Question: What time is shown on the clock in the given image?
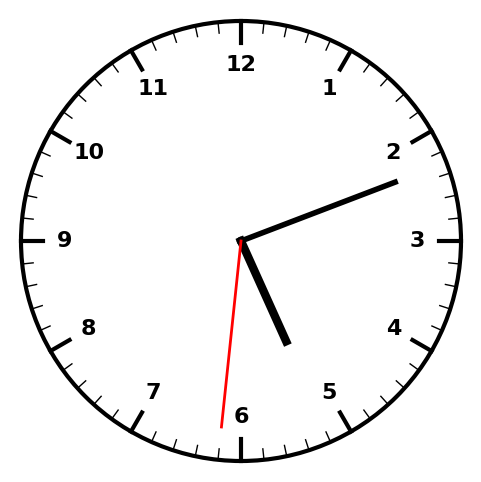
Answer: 05:11:31